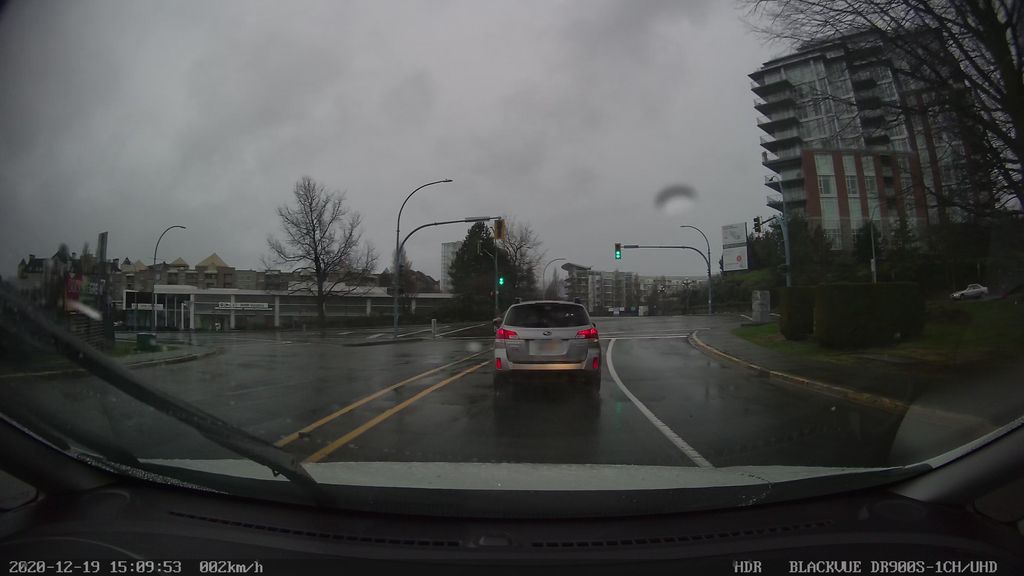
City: victoria